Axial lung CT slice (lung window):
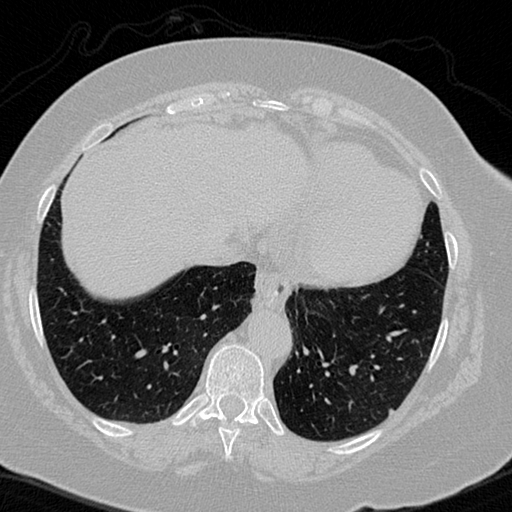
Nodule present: no